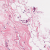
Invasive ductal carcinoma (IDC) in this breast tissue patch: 0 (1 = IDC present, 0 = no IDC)